Interaction volume radius: 5 \u00c5
Interaction volume height: 40 \u00c5
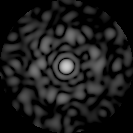
Disorder parameter: 0.815